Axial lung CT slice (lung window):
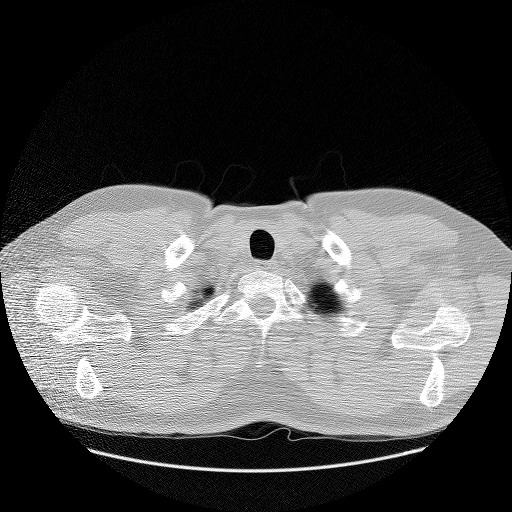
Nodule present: no